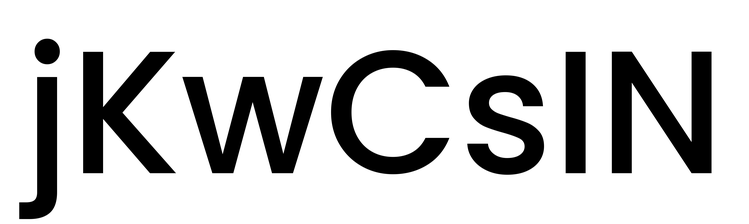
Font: Poppins-Medium